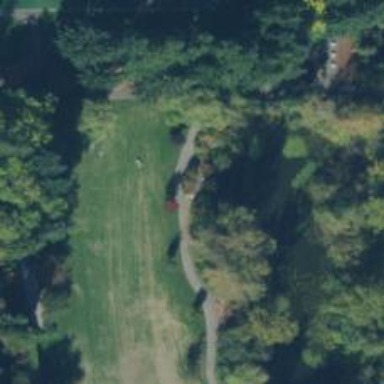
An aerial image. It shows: Path.